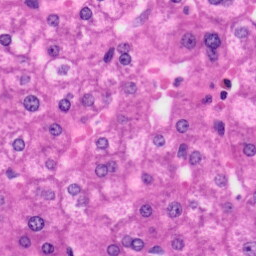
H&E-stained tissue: Liver